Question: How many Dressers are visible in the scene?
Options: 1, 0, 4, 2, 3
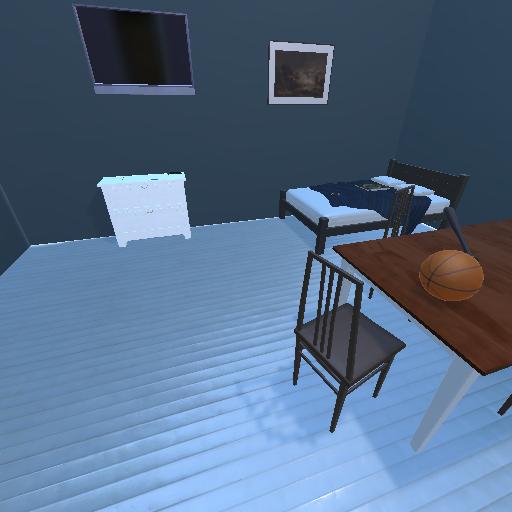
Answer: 1